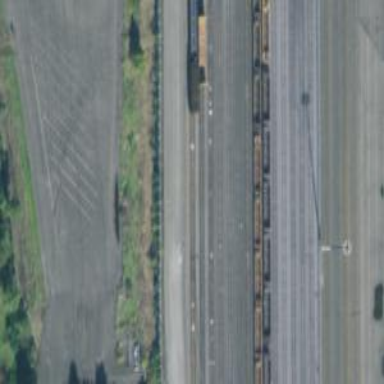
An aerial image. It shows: Railway siding for service.